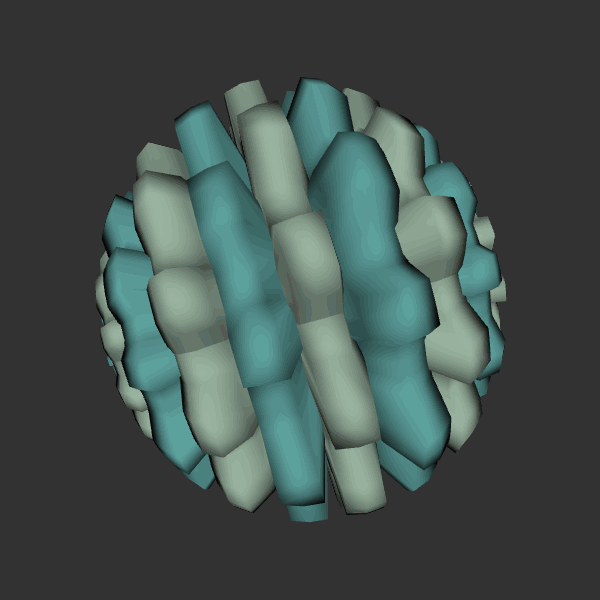
Background: dark